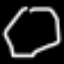
Label: octagon